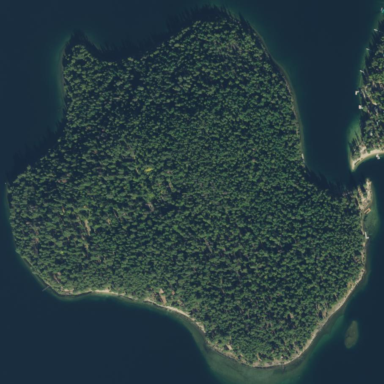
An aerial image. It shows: Island.